Aerial crown-view tile of a tropical tree (Barro Colorado Island, Panama), acquired 20240716:
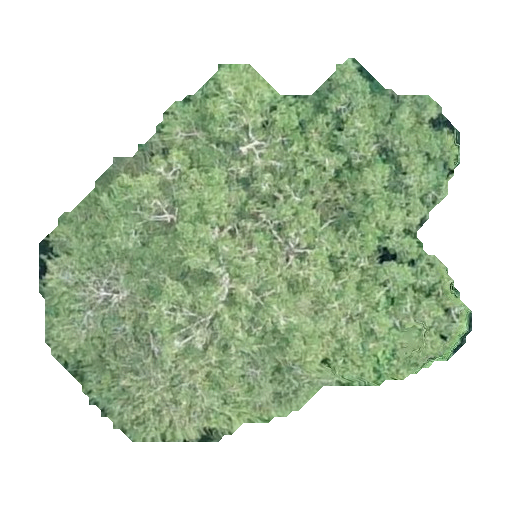
Species: Brosimum alicastrum
GBIF accepted scientific name: Brosimum alicastrum
Crown area: 183.772 m²